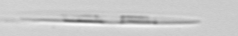
Label: Pseudo-nitzschia